Chest X-ray:
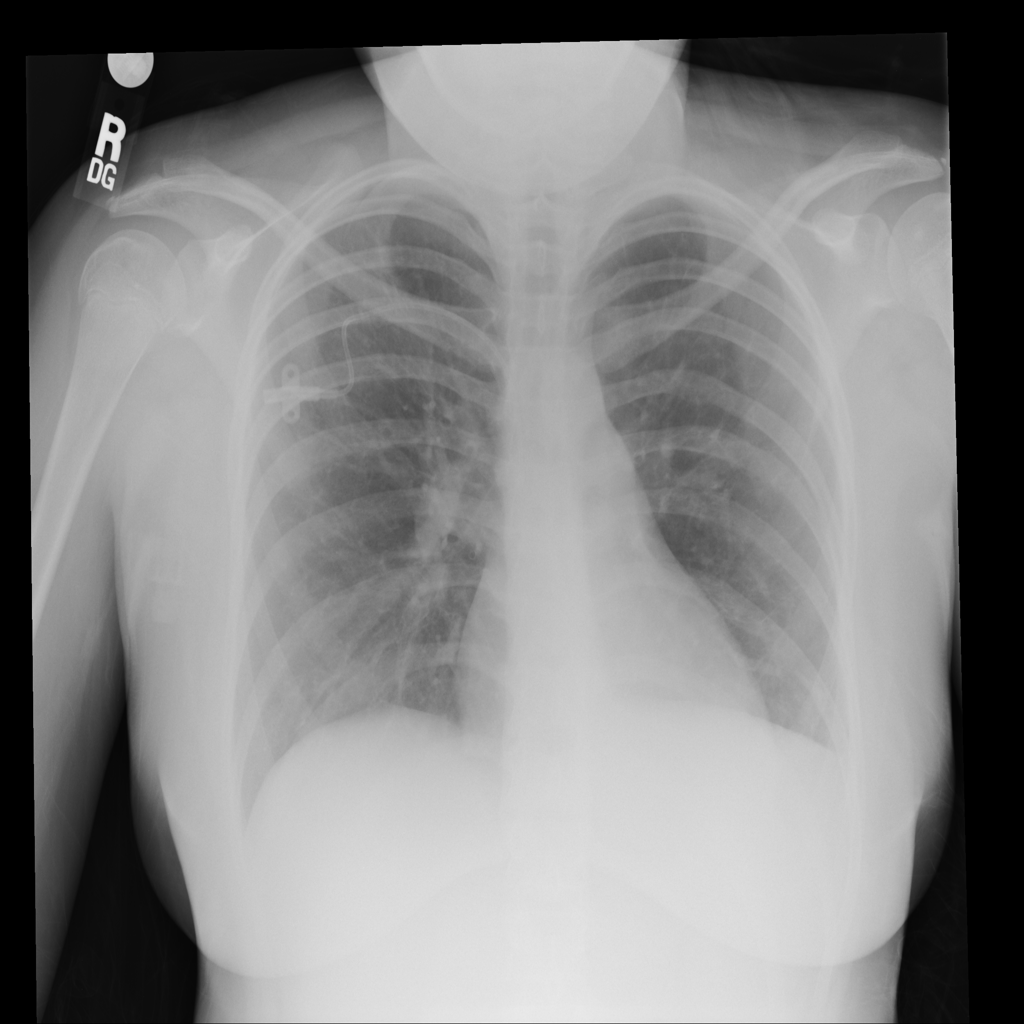
No abnormal finding: yes